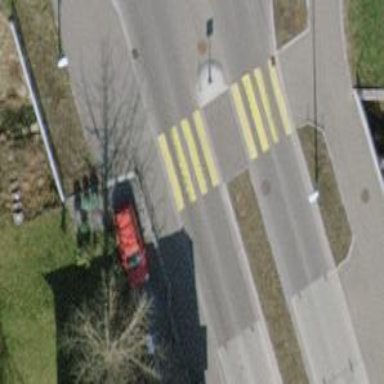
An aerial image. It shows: Uncontrolled zebra crossing with pedestrian island.